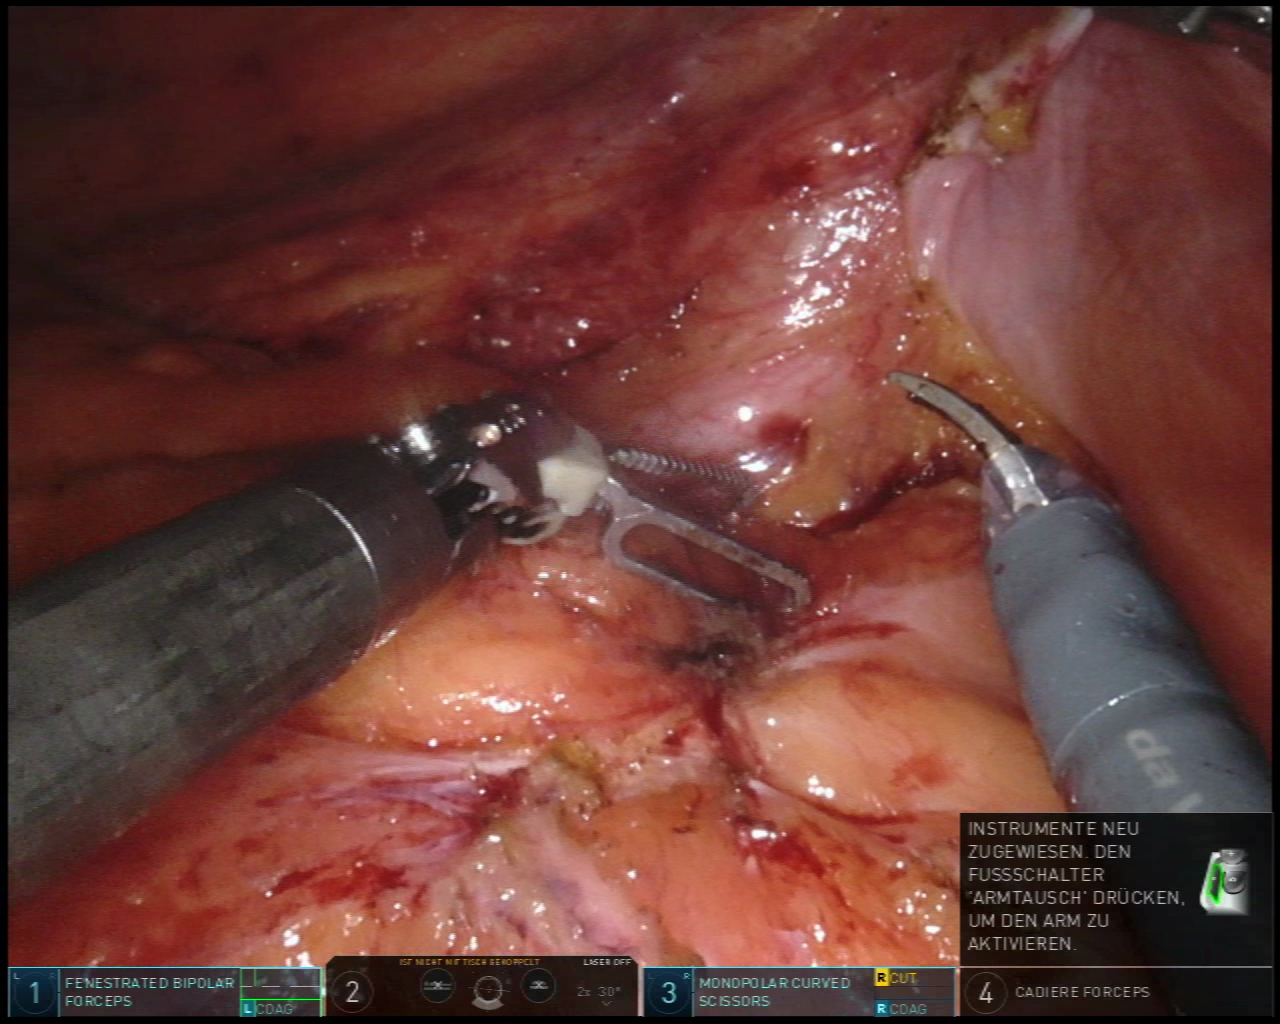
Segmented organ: ureter
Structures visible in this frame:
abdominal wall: yes
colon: no
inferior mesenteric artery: no
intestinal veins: no
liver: no
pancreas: no
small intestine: no
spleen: no
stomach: no
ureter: yes
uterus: no
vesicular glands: no